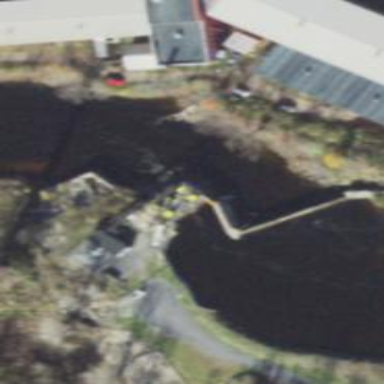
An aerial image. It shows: Dam across waterway.